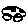
Label: car